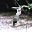
Label: 1